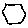
Label: hexagon